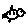
Label: bird